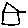
Label: house